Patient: sex M, age 79
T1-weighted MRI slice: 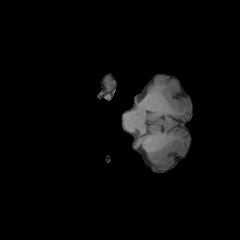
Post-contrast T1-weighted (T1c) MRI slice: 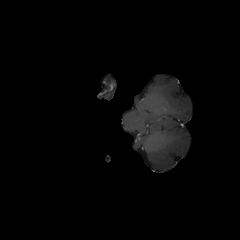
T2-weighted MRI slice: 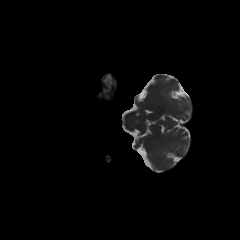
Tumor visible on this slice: no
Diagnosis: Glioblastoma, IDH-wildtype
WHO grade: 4